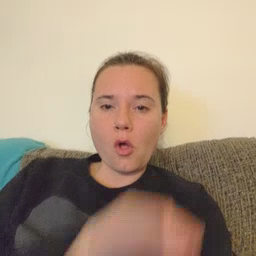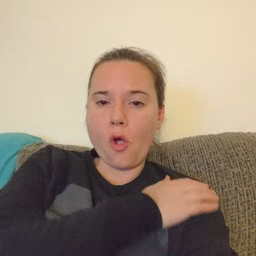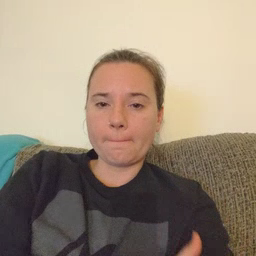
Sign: arm